Aerial crown-view tile of a tropical tree (Barro Colorado Island, Panama), acquired 20250512:
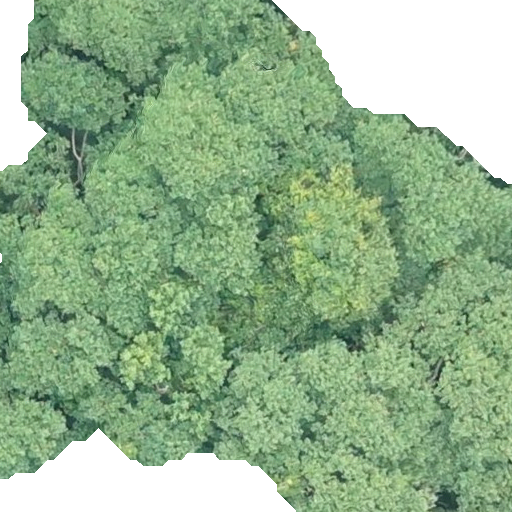
Species: Hieronyma alchorneoides
GBIF accepted scientific name: Hieronyma alchorneoides
Crown area: 408.95 m²